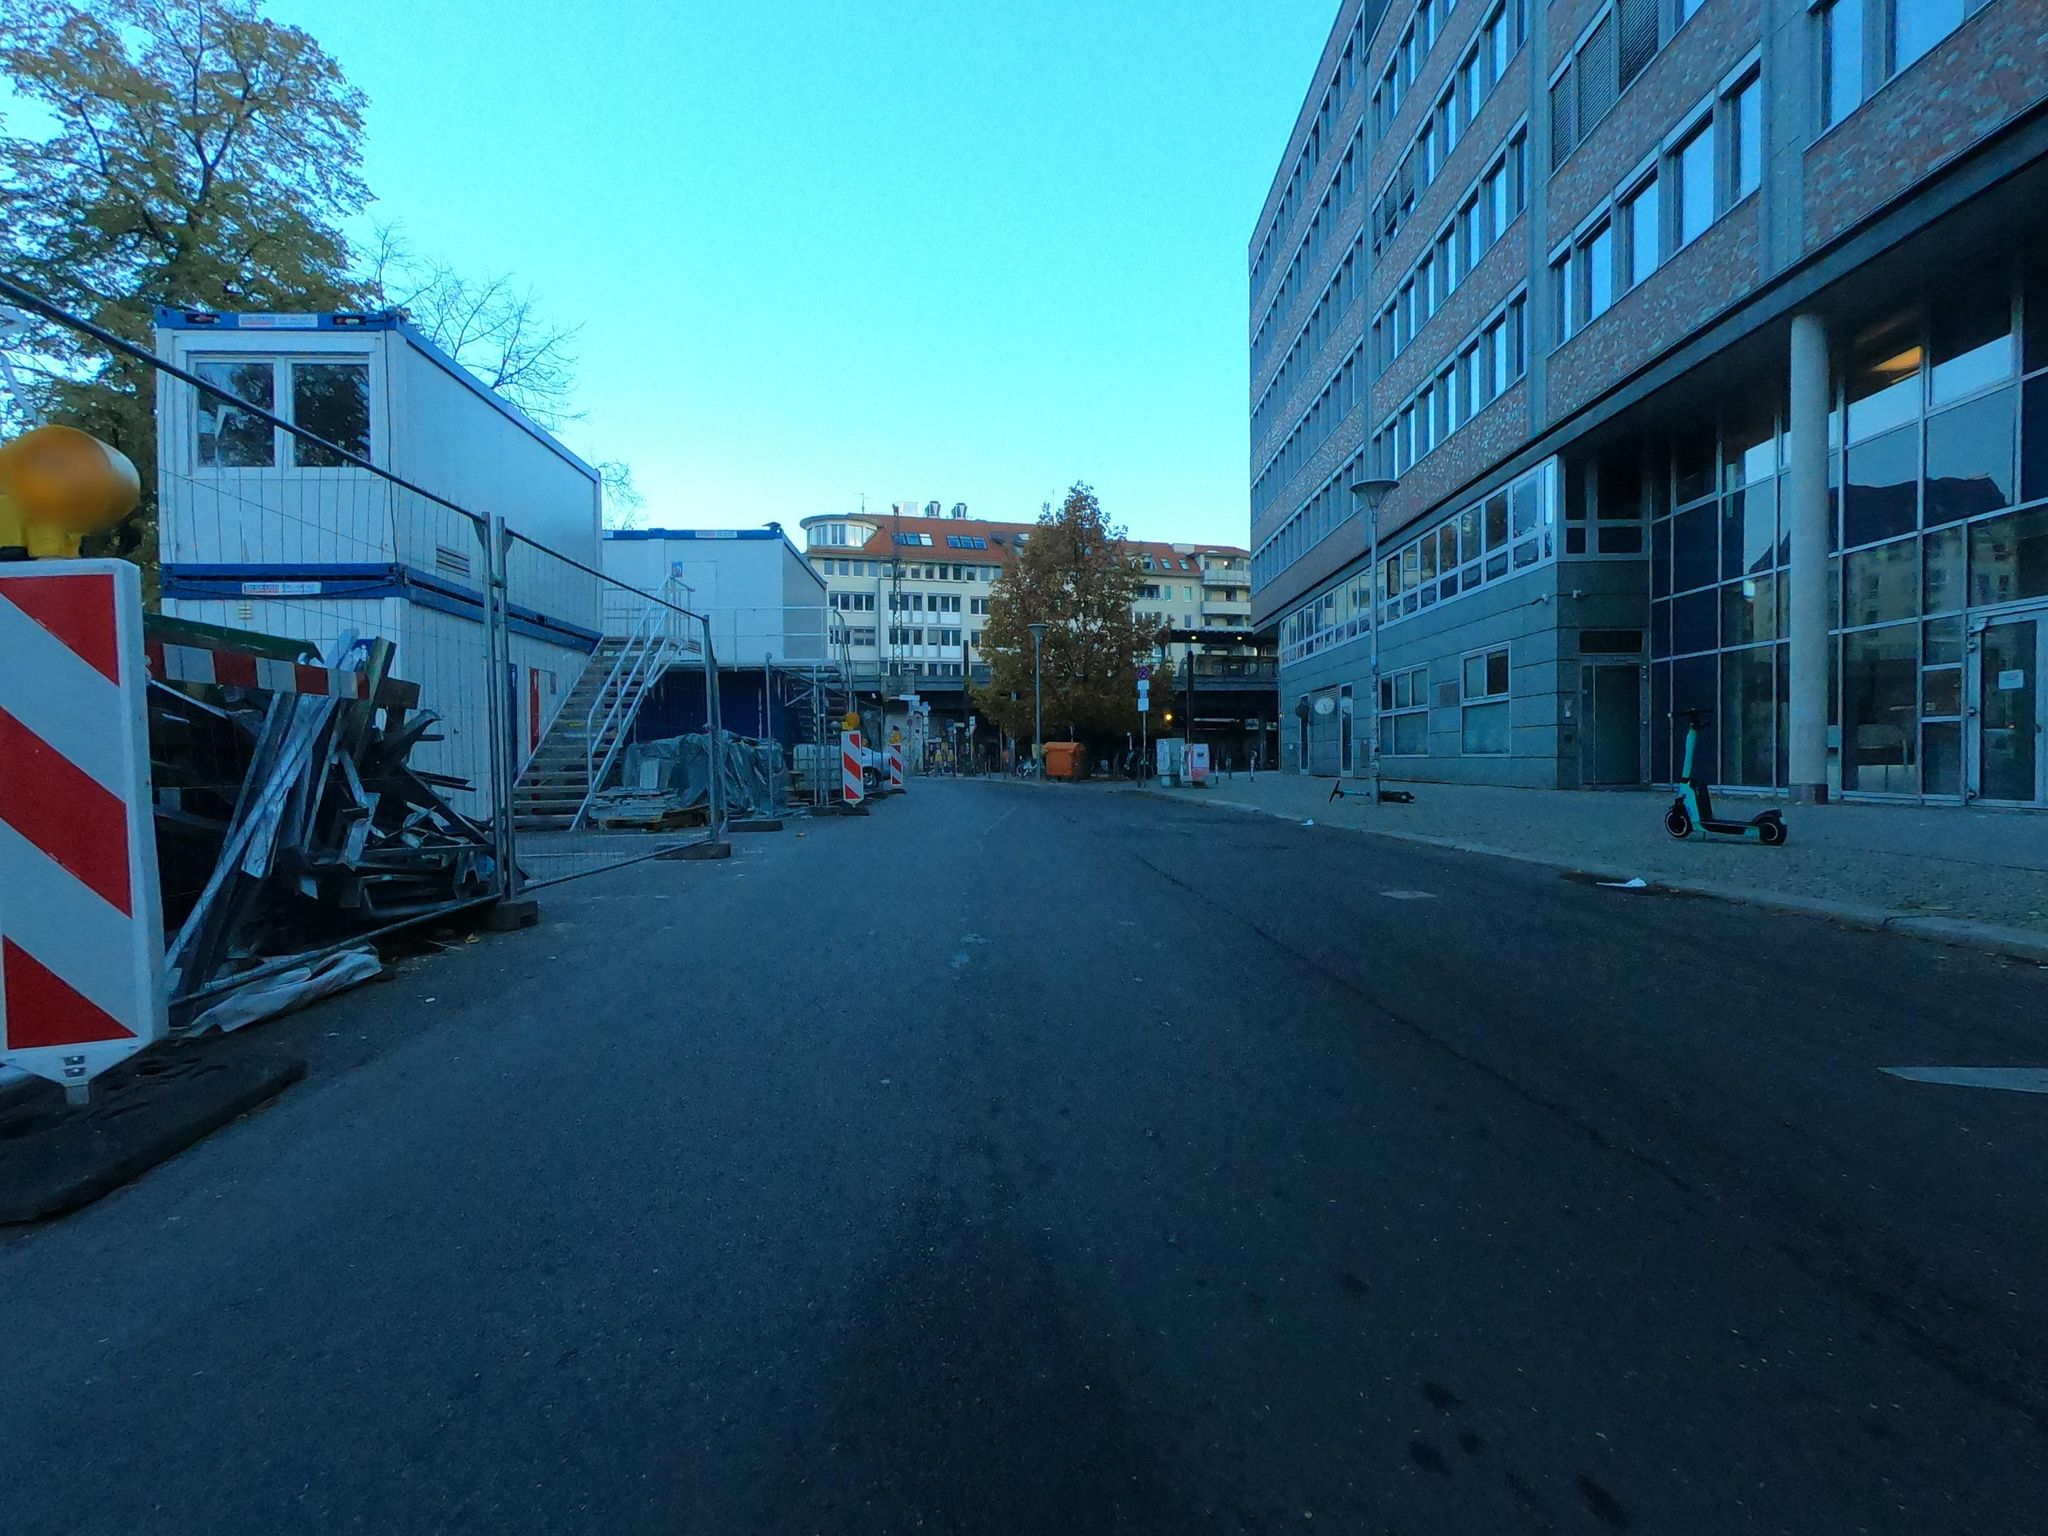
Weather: snowy
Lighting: day
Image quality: good
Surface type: railway
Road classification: tertiary
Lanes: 1
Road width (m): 12.2
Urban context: urban centre
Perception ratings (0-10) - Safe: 0.46, Lively: 6.68, Beautiful: 4.7, Boring: 2.91, Depressing: 5.65, Wealthy: 5.05